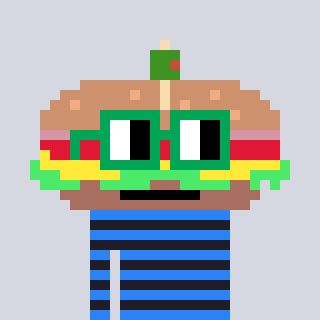
a pixel art character with square green glasses, a sandwich-shaped head and a grayscale-colored body on a cool background